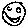
Label: smiley face